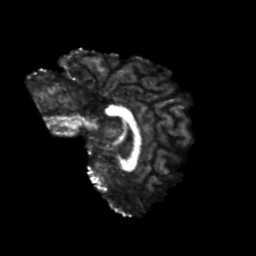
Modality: FA
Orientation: sagittal
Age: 22
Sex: female
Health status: healthy
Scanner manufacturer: philips
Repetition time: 7.393 s
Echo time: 0.08599 s